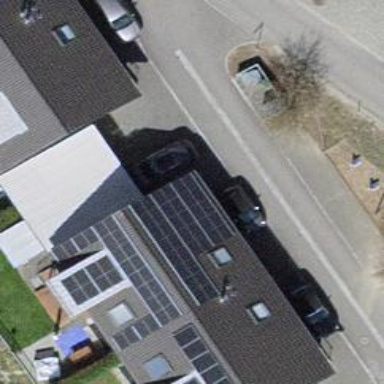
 consisting of solar photovoltaic panels."